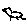
Label: bird